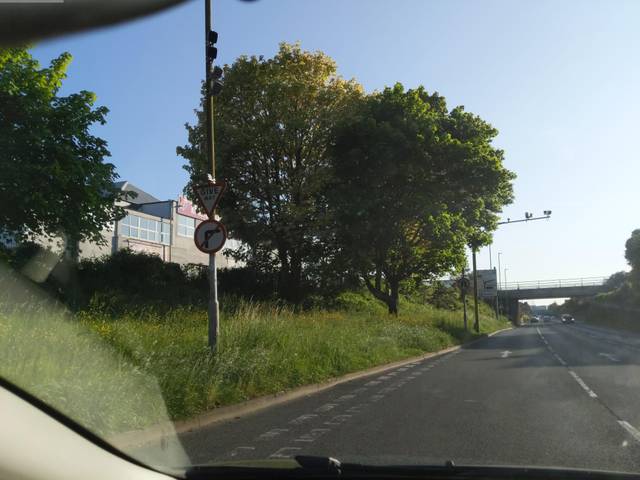
Region: United Kingdom
Coordinates: 50.37, -4.116